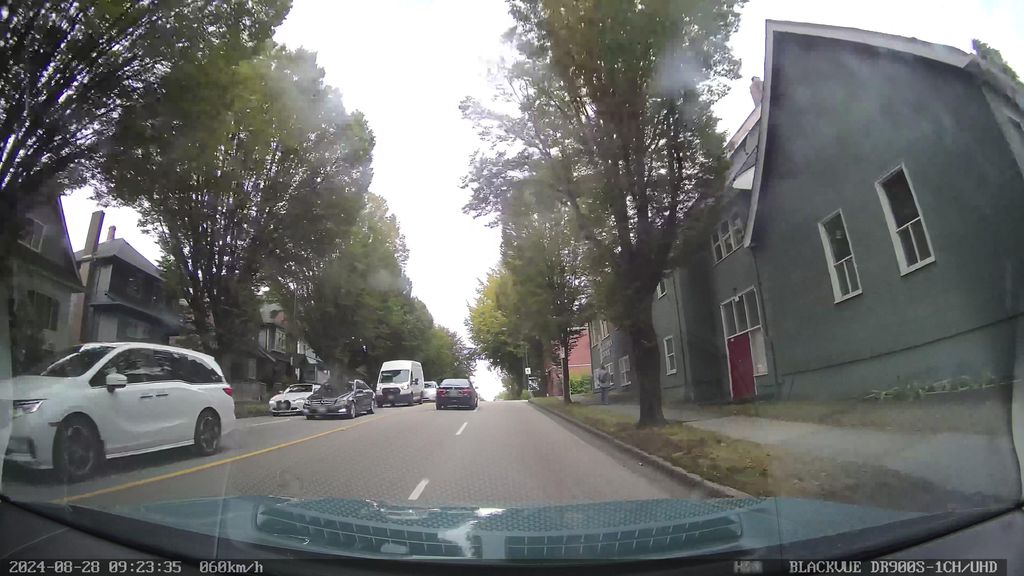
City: vancouver